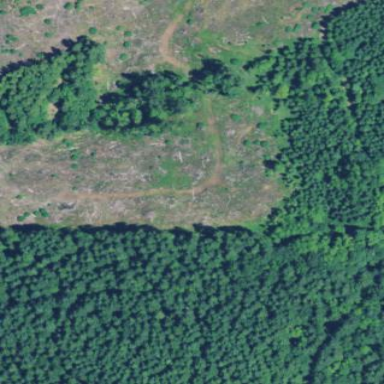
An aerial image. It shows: Clearcut area created by human activity.